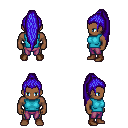
a pixel art fantasy rpg character, male body template, human, dark skin, teal sleeveless shirt, magenta pants, blue extra-long topknot hairstyle, brown shoes, four views (front, back, left, right), 2x2 character sprite sheet, small pixel art, hard edges, no anti-aliasing